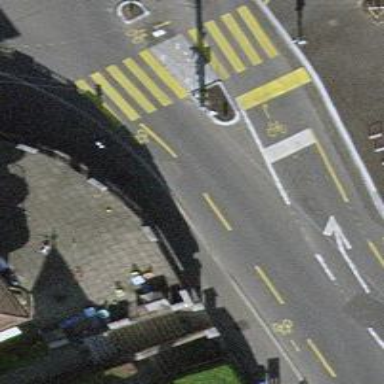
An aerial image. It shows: Road with traffic signals.